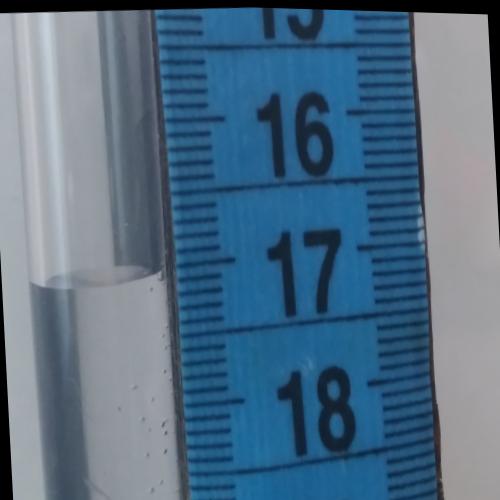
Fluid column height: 17.0 cm